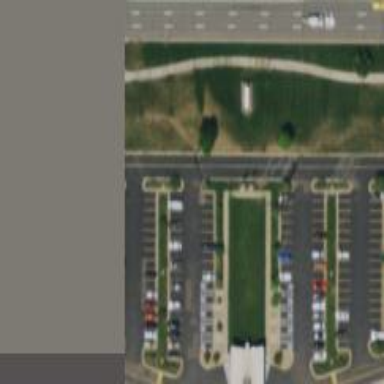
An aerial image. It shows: Parking space.